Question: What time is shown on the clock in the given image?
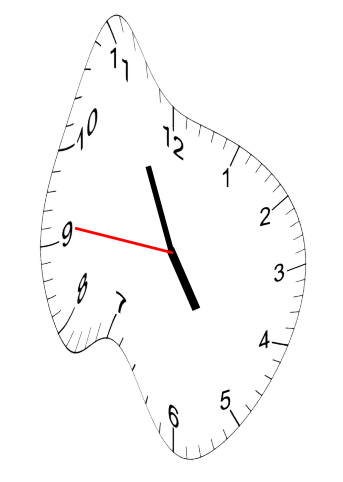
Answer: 04:55:46